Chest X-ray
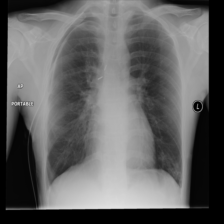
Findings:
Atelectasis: positive
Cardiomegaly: negative
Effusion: negative
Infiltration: positive
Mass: negative
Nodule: negative
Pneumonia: negative
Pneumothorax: positive
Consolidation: negative
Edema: negative
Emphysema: negative
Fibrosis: negative
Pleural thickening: negative
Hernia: negative